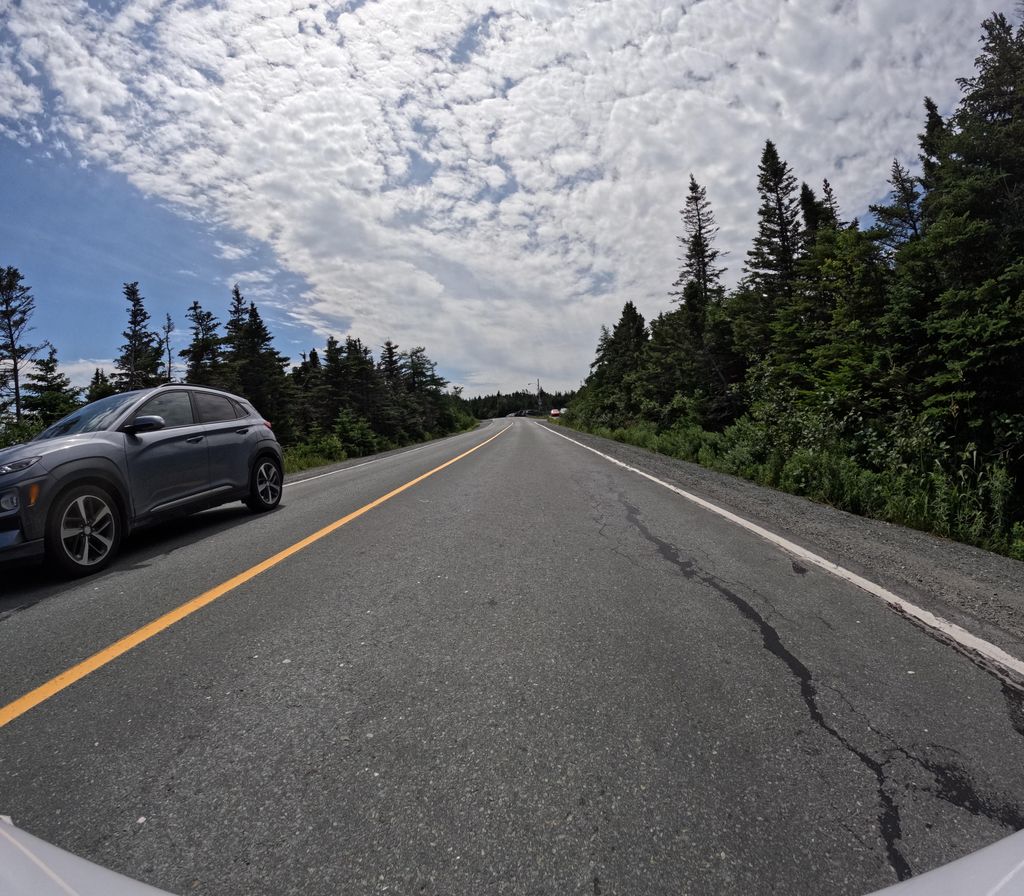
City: st_johns